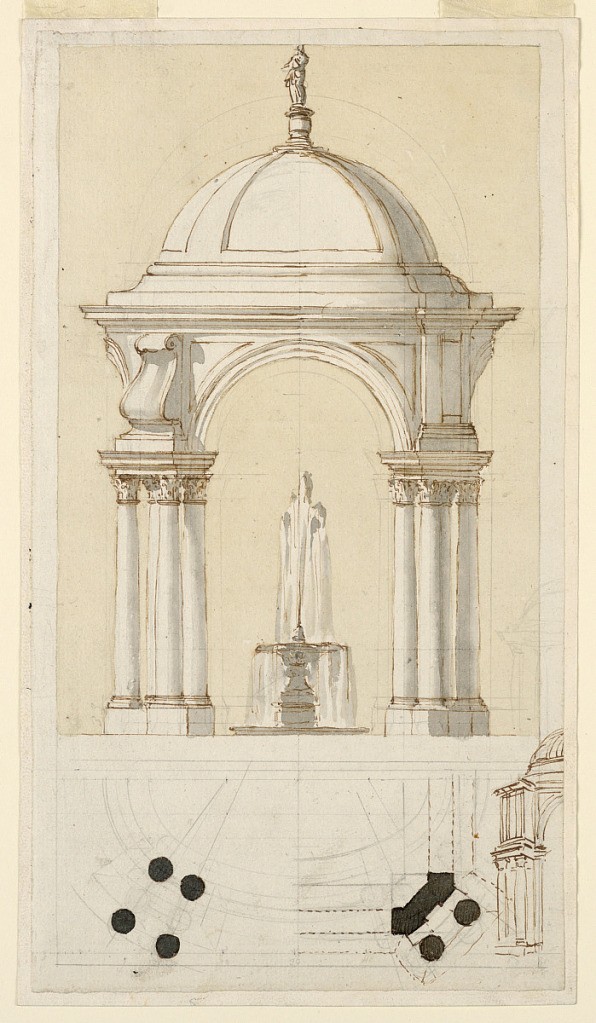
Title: Design for a Fountain in a Pavilion
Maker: Carlo Francesco Barabino, Italian, 1768 – 1835
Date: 1785–90
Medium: Pen and ink, pen and brown, gray wash, graphote on white laid paper, laid down
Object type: Drawing
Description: The elevation is on top. The design of the pavilion is a variation of that of -2126. Projecting volutes upon bases and groups of pilasters are suggested, respectively, to flank the arches. The upper basin of the fountain is supported by a shaft. Half of the plan is shown at the bottom. Its right half has been worked over in order to become similar to that of -2125. The left side of a corresponding elevation is sketched at the bottom, right. The vases are not shown.